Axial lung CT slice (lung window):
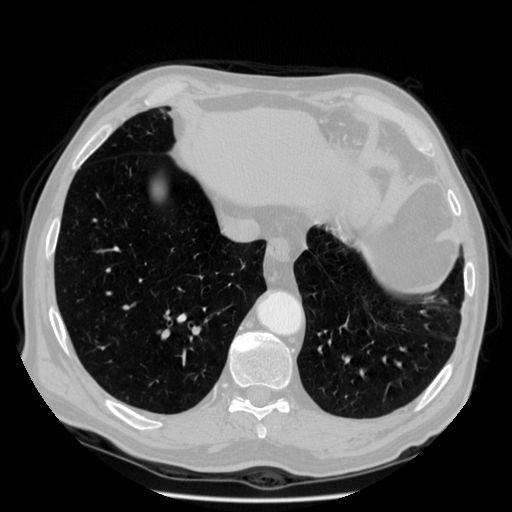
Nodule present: no